Field crop: tomato
Growth stage: 2
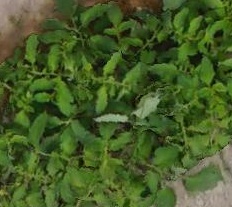
Species: tomato